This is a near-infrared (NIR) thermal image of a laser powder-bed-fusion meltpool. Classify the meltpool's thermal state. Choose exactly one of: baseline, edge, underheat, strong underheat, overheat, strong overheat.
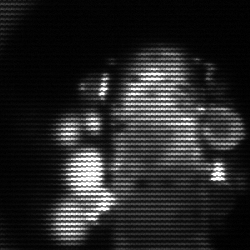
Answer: strong underheat